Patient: sex F, age 56
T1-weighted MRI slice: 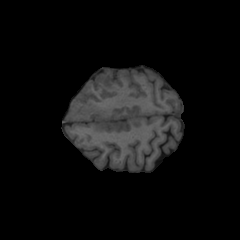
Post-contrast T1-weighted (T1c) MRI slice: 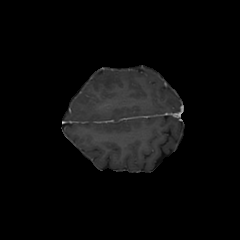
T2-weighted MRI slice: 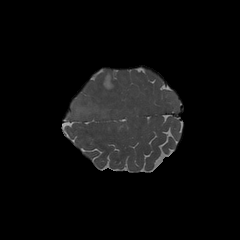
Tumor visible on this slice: yes
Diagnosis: Glioblastoma, IDH-wildtype
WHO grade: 4